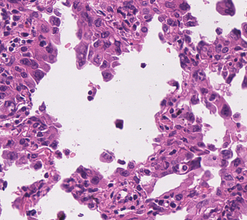
Tumor epithelial tissue: yes
Tumor-associated stroma tissue: no
Normal tissue: no